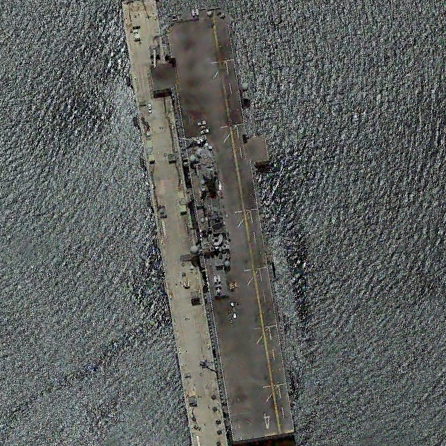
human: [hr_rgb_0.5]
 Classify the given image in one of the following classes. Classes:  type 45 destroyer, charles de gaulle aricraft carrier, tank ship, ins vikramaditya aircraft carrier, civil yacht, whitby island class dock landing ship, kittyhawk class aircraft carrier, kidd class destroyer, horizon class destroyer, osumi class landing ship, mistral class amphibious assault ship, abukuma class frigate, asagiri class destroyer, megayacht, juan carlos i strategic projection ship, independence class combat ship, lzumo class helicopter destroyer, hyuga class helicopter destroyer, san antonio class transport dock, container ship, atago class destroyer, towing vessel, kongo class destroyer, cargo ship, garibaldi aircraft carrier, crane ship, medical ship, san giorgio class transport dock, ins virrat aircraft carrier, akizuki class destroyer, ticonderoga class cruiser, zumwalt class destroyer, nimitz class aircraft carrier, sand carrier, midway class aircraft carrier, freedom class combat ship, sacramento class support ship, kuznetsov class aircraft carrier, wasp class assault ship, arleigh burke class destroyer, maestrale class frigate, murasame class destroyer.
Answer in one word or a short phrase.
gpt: Wasp class assault ship